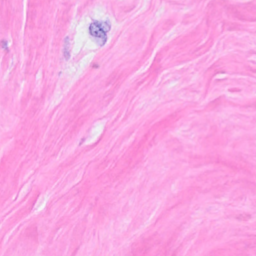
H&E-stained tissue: Breast